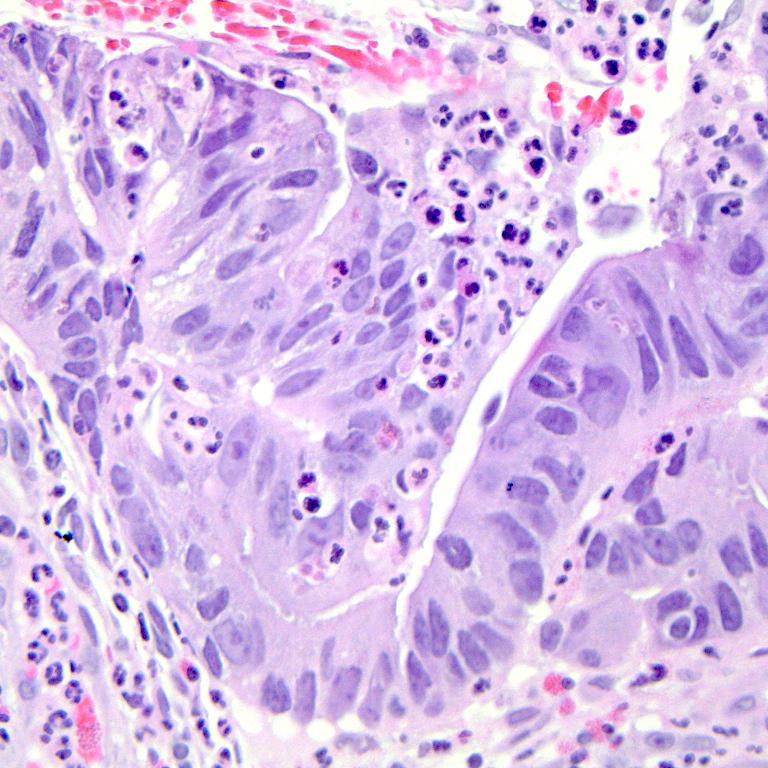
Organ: colon
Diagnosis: adenocarcinomas